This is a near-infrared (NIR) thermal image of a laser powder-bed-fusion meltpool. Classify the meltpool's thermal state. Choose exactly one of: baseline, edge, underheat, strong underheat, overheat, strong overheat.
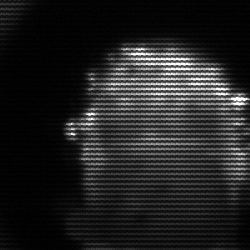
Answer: baseline